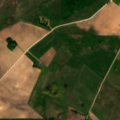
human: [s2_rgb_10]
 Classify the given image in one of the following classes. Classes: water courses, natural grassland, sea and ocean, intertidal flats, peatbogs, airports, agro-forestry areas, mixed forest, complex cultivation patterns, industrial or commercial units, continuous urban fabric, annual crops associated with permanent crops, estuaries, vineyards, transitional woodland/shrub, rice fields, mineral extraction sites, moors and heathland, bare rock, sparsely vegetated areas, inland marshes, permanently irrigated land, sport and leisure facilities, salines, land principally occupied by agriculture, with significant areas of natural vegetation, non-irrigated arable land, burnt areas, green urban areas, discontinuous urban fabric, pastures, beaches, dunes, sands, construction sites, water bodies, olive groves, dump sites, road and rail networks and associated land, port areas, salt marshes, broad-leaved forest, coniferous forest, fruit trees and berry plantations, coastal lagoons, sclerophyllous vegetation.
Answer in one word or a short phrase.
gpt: non-irrigated arable land, broad-leaved forest, mixed forest